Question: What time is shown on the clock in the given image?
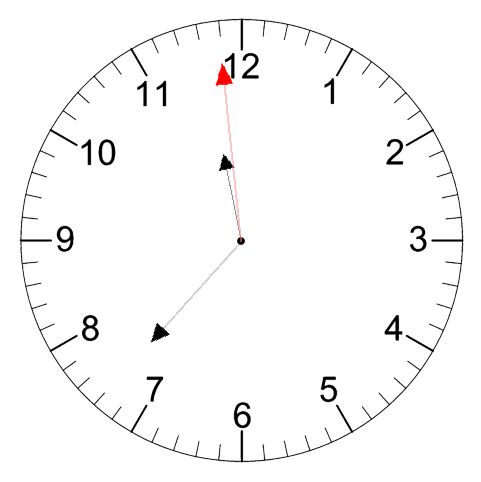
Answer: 11:36:59